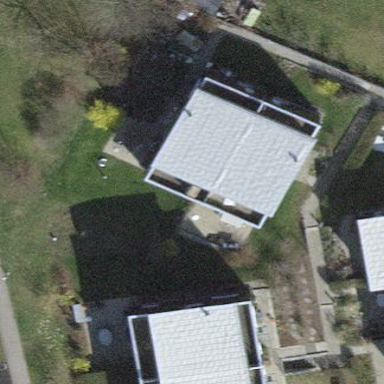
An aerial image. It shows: Flat-roofed building.